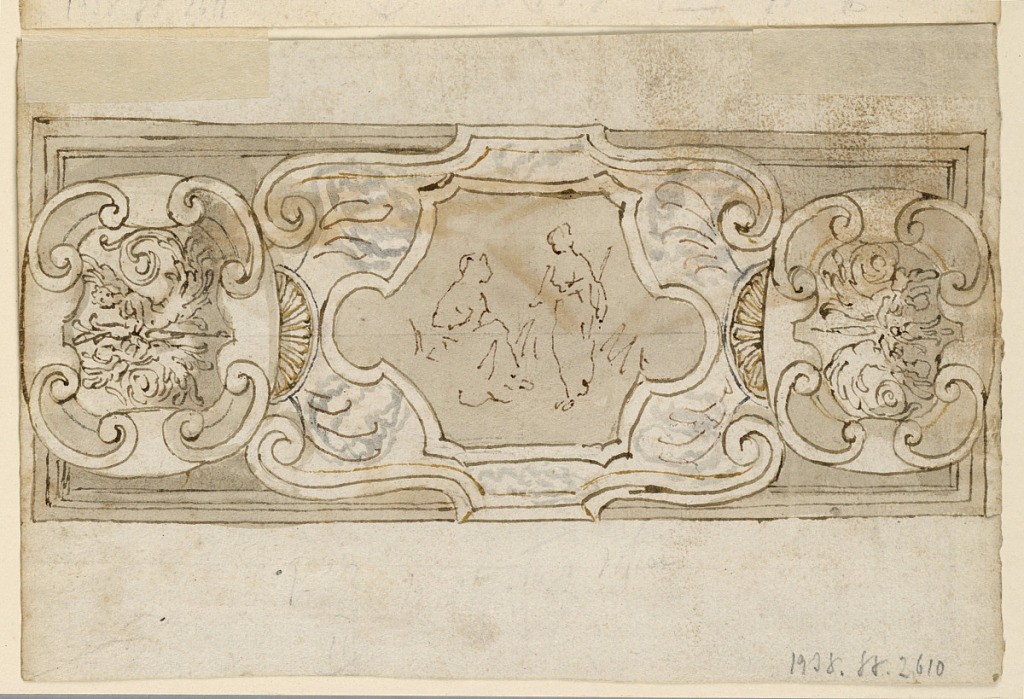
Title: Project for the Decoration of a Panel
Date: ca. 1590
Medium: Black chalk, pen and ink, brush and light brown and gray watercolors. On verso: Black chalk, pen and ink, bistre on laid paper.
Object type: Drawing
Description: Three eschutcheons are in front of a slightly shorter oblong panel. A seated and a standing woman are sketched in the center of the panel which is supposedly made of marble. The lateral escutcheons face eachother, they show winged female half-figures flanking a plant. On verso: The apostle is shown standing de face, his face turned to the right. The left hand is akimbo, the right holds a staff. Gray background.